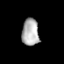
Tissue: prostate
Cell type: Fibroblasts
Senescence score: 0.6877
Nuclear area (px): 451
Mean DAPI intensity: 177.588